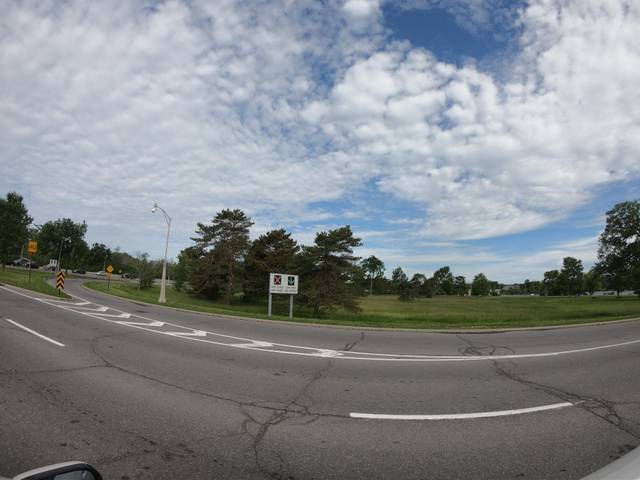
Region: Canada
Coordinates: 45.403, -75.752